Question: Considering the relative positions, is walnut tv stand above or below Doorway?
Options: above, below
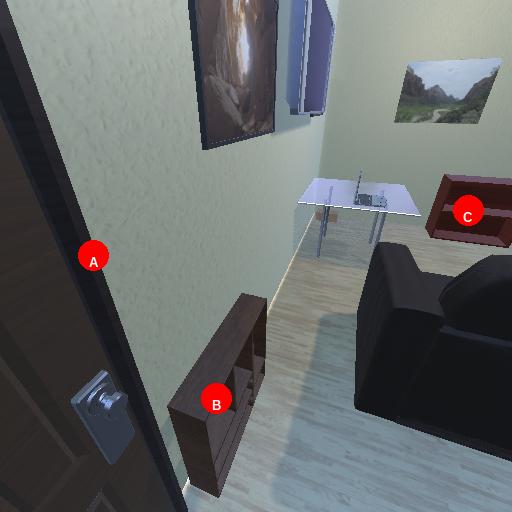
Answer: above